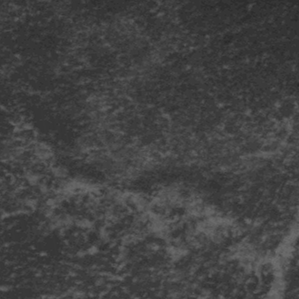
Label: frost